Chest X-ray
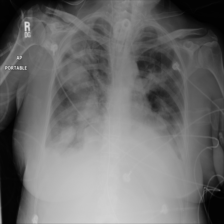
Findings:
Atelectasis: negative
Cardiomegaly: negative
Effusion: positive
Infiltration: negative
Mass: positive
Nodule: negative
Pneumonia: negative
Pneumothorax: negative
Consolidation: positive
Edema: positive
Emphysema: negative
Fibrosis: negative
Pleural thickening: negative
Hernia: negative